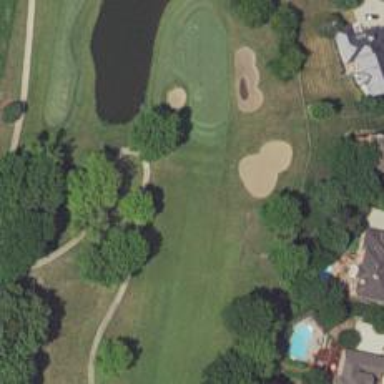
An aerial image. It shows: View of golf hole.